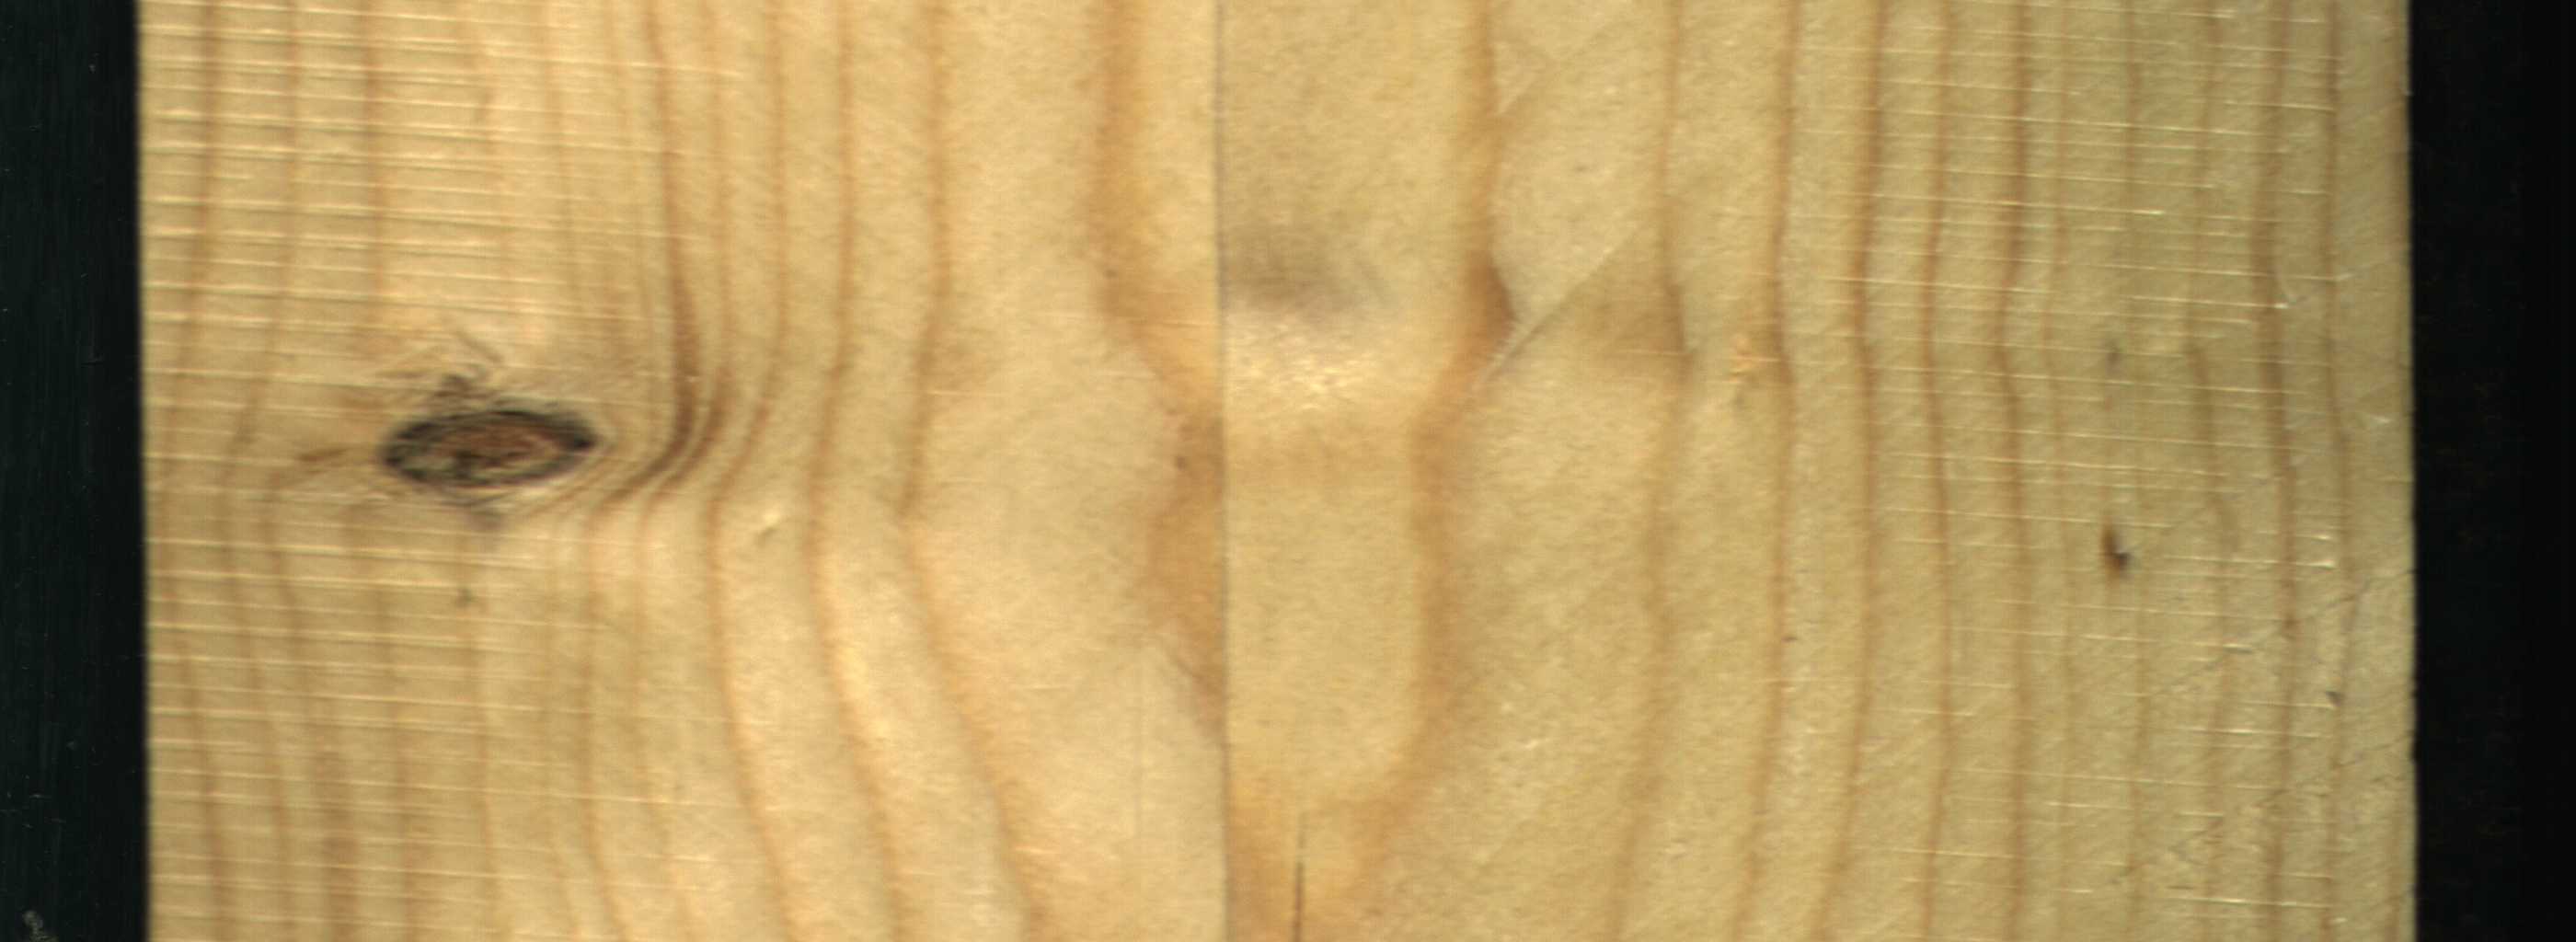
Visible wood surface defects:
Crack
Dead_Knot